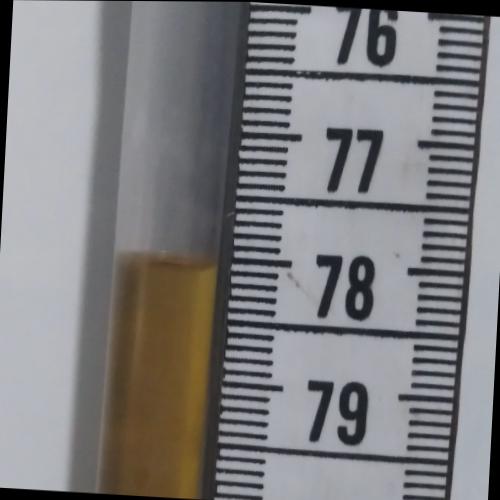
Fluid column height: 78.1 cm